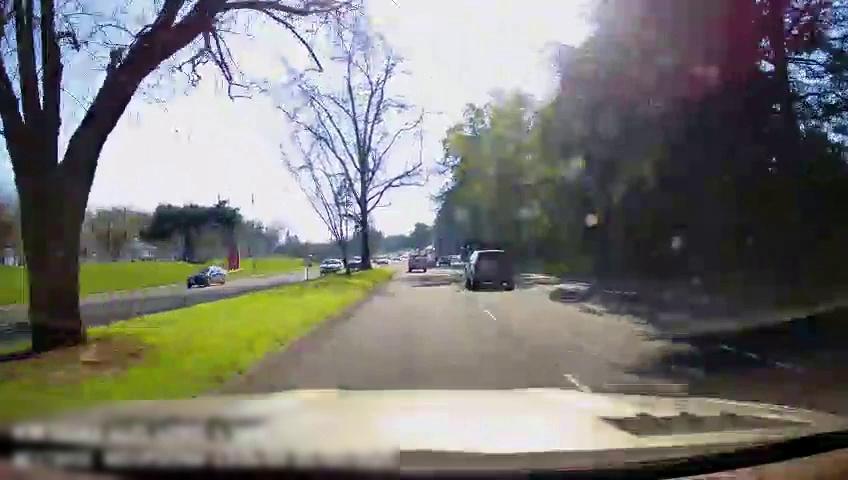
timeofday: Day
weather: Sunny
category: Drivable Space
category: Drivable Space
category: Vehicles | Car
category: Vehicles | Car
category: Vehicles | Truck
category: Vehicles | SUV
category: Vehicles | Truck
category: Vehicles | SUV
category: Vehicles | Car
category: Lanes | Current Lane
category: Lanes | Current Lane